Question: I'm using the below data to create a plot in R using ggplot2.
'''
Hour.of.day Model N Distance.travelled sd se ci
1 0100 h300_fv30 60 3.<PHONE> 5.078277 <PHONE> <PHONE>
2 0100 h300_fv35 60 2.<PHONE> 5.313252 <PHONE> <PHONE>
3 0100 h300_fv40 60 3.<PHONE> 3.950650 <PHONE> <PHONE>
4 0200 h300_fv30 60 4.<PHONE> 6.866003 <PHONE> <PHONE>
5 0200 h300_fv35 60 3.<PHONE> 6.259378 <PHONE> <PHONE>
6 0200 h300_fv40 60 2.<PHONE> 4.533234 <PHONE> <PHONE>
7 0300 h300_fv30 60 3.<PHONE> 5.303506 <PHONE> <PHONE>
8 0300 h300_fv35 60 2.<PHONE> 4.445953 <PHONE> <PHONE>
9 0300 h300_fv40 60 2.<PHONE> 4.058295 <PHONE> <PHONE>
10 0400 h300_fv30 60 3.<PHONE> 4.567161 <PHONE> <PHONE>
11 0400 h300_fv35 60 2.<PHONE> 5.396700 <PHONE> <PHONE>
12 0400 h300_fv40 60 3.<PHONE> 4.244155 <PHONE> <PHONE>
13 0500 h300_fv30 60 3.<PHONE> 6.970900 <PHONE> <PHONE>
14 0500 h300_fv35 60 2.<PHONE> 3.925906 <PHONE> <PHONE>
15 0500 h300_fv40 60 3.<PHONE> 4.905484 <PHONE> <PHONE>
16 0600 h300_fv30 60 3.<PHONE> 5.150027 <PHONE> <PHONE>
17 0600 h300_fv35 60 2.<PHONE> 3.192176 <PHONE> <PHONE>
18 0600 h300_fv40 60 3.<PHONE> 3.770624 <PHONE> <PHONE>
19 0700 h300_fv30 60 3.<PHONE> 6.521022 <PHONE> <PHONE>
20 0700 h300_fv35 60 <PHONE> 2.607322 <PHONE> <PHONE>
21 0700 h300_fv40 60 2.<PHONE> 3.435656 <PHONE> <PHONE>
22 0800 h300_fv30 60 3.<PHONE> 6.504371 <PHONE> <PHONE>
23 0800 h300_fv35 60 <PHONE> 3.556884 <PHONE> <PHONE>
24 0800 h300_fv40 60 2.<PHONE> 3.571444 <PHONE> <PHONE>
25 0900 h300_fv30 60 2.<PHONE> 2.893029 <PHONE> <PHONE>
26 0900 h300_fv35 60 <PHONE> 3.457929 <PHONE> <PHONE>
27 0900 h300_fv40 60 <PHONE> 2.714514 <PHONE> <PHONE>
28 1000 h300_fv30 60 2.<PHONE> 5.491835 <PHONE> <PHONE>
29 1000 h300_fv35 60 <PHONE> 2.061712 <PHONE> <PHONE>
30 1000 h300_fv40 60 <PHONE> 3.234033 <PHONE> <PHONE>
31 1100 h300_fv30 60 <PHONE> 3.365695 <PHONE> <PHONE>
32 1100 h300_fv35 60 <PHONE> 2.869765 <PHONE> <PHONE>
33 1100 h300_fv40 60 <PHONE> 2.010280 <PHONE> <PHONE>
34 1200 h300_fv30 60 <PHONE> 2.112841 <PHONE> <PHONE>
35 1200 h300_fv35 60 2.<PHONE> 4.740384 <PHONE> <PHONE>
36 1200 h300_fv40 60 <PHONE> 3.051420 <PHONE> <PHONE>
37 1300 h300_fv30 60 2.<PHONE> 4.925870 <PHONE> <PHONE>
38 1300 h300_fv35 60 2.<PHONE> 5.266690 <PHONE> <PHONE>
39 1300 h300_fv40 60 4.<PHONE> 8.394460 <PHONE> 2.<PHONE>
40 1400 h300_fv30 60 <PHONE> 3.188480 <PHONE> <PHONE>
41 1400 h300_fv35 60 <PHONE> 3.064842 <PHONE> <PHONE>
42 1400 h300_fv40 60 2.<PHONE> 5.215937 <PHONE> <PHONE>
43 1500 h300_fv30 60 <PHONE> 2.770040 <PHONE> <PHONE>
44 1500 h300_fv35 60 2.<PHONE> 4.070014 <PHONE> <PHONE>
45 1500 h300_fv40 60 <PHONE> 4.119681 <PHONE> <PHONE>
46 1600 h300_fv30 60 3.<PHONE> 5.352698 <PHONE> <PHONE>
47 1600 h300_fv35 60 2.<PHONE> 3.781869 <PHONE> <PHONE>
48 1600 h300_fv40 60 <PHONE> 2.205685 <PHONE> <PHONE>
49 1700 h300_fv30 60 3.<PHONE> 5.467875 <PHONE> <PHONE>
50 1700 h300_fv35 60 2.<PHONE> 4.178283 <PHONE> <PHONE>
51 1700 h300_fv40 60 <PHONE> 3.411135 <PHONE> <PHONE>
52 1800 h300_fv30 60 5.<PHONE> 7.344069 <PHONE> <PHONE>
53 1800 h300_fv35 60 2.<PHONE> 3.824244 <PHONE> <PHONE>
54 1800 h300_fv40 60 <PHONE> 3.273697 <PHONE> <PHONE>
55 1900 h300_fv30 60 5.<PHONE> 6.891023 <PHONE> <PHONE>
56 1900 h300_fv35 60 2.<PHONE> 5.958244 <PHONE> <PHONE>
57 1900 h300_fv40 60 2.<PHONE> 3.798765 <PHONE> <PHONE>
58 2000 h300_fv30 60 6.<PHONE> 7.126952 <PHONE> <PHONE>
59 2000 h300_fv35 60 3.<PHONE> 6.462761 <PHONE> <PHONE>
60 2000 h300_fv40 60 3.<PHONE> 5.374253 <PHONE> <PHONE>
61 2100 h300_fv30 60 4.<PHONE> 5.648673 <PHONE> <PHONE>
62 2100 h300_fv35 60 2.<PHONE> 3.397391 <PHONE> <PHONE>
63 2100 h300_fv40 60 3.<PHONE> 5.881409 <PHONE> <PHONE>
64 2200 h300_fv30 60 3.<PHONE> 5.584154 <PHONE> <PHONE>
65 2200 h300_fv35 60 3.<PHONE> 4.788883 <PHONE> <PHONE>
66 2200 h300_fv40 60 3.<PHONE> 6.424478 <PHONE> <PHONE>
67 2300 h300_fv30 61 3.<PHONE> 5.176299 <PHONE> <PHONE>
68 2300 h300_fv35 61 3.<PHONE> 6.257596 <PHONE> <PHONE>
69 2300 h300_fv40 61 3.<PHONE> 4.945831 <PHONE> <PHONE>
70 2400 h300_fv30 59 3.<PHONE> 5.763821 <PHONE> <PHONE>
71 2400 h300_fv35 59 3.<PHONE> 5.016476 <PHONE> <PHONE>
72 2400 h300_fv40 59 3.<PHONE> 4.819053 <PHONE> <PHONE>
'''
The plot function is
'''
ggplot(my_data, aes(x=Hour.of.day, y=Distance.travelled, colour=Model)) +
geom_errorbar(aes(ymin = Distance.travelled - ci, ymax = Distance.travelled + ci), width=.1, position=position_dodge(2)) +
geom_line(position=position_dodge(2)) +
geom_point(position=position_dodge(2)) +
scale_x_discrete(breaks=c("0600", "1200", "1800", "2400")) +
theme(axis.ticks = element_blank())
'''
Differentiating the three separate patterns is hard to do in the resulting plot.
Does anybody have any suggestions on ways to improve the visualization so that the three separate patterns can be better differentiated? For example, some way to emphasize the mean points and place the confidence intervals in the background?
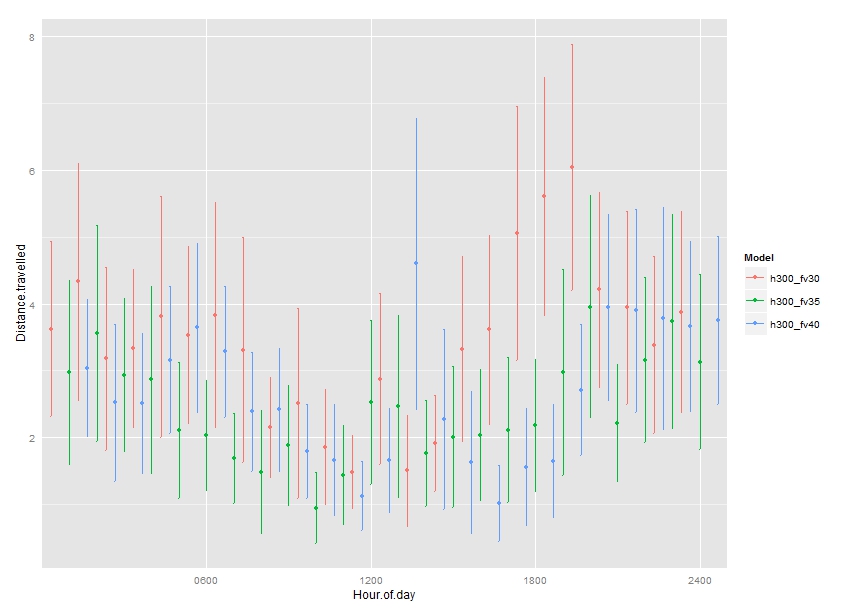
Answer: Use lines and ribbons:
'''
library(ggplot2)
ggplot(my_data, aes(x=Hour.of.day, y=Distance.travelled,
fill=Model)) +
theme_bw()+
geom_line(aes(colour=Model))+
geom_ribbon(aes(ymin = Distance.travelled - ci,
ymax = Distance.travelled + ci),alpha=0.4)+
scale_x_discrete(breaks=c("0600", "1200", "1800", "2400")) +
theme(axis.ticks = element_blank())
ggsave("ribbonplot.png",width=7,height=4)
'''

You can make the lines wider ('lwd') or the ribbons fainter ('alpha') if you want to emphasize the pattern of the mean more strongly.